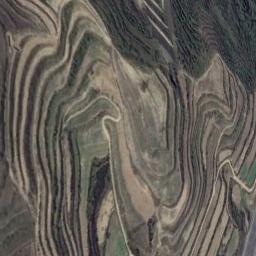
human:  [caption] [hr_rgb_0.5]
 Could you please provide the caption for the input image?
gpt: A large layer of brown and green mixed terraces with several winding narrow paths .

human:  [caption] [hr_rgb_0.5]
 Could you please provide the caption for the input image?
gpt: The terraces are reddish-brown and the top of the mountain is covered with vegetation .

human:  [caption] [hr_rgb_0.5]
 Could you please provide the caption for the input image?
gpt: Many green plants are on the terrace .

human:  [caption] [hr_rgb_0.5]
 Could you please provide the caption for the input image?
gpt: The bare and green terrace is next to some trees .

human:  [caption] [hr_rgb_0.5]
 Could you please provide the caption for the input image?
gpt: There are many brown terraces arranged neatly .